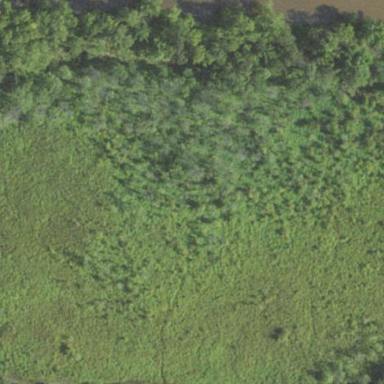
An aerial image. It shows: Marshy wetland area.